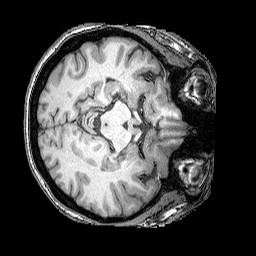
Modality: T1w
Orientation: axial
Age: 29
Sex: female
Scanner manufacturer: siemens
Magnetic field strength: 3 T
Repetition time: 2.25 s
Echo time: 0.00415 s